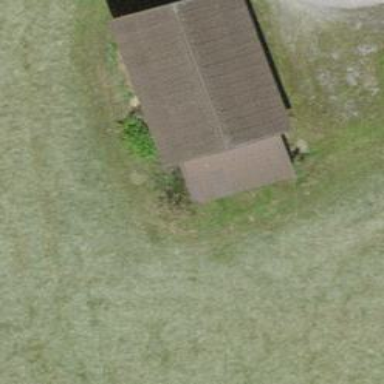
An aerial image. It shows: Rural barn.